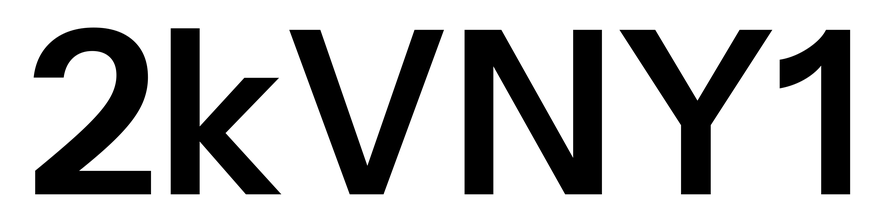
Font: InstrumentSans_SemiBold